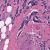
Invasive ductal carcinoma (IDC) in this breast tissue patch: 1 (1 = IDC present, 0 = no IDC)